【题型】填空题　【知识点】向量　【难度】medium
如图，$\triangle ABO$ 中，已知 $\overrightarrow{OA} = \vec{a}$，$\overrightarrow{OB} = \vec{b}$，$\overrightarrow{OM} = \frac{1}{3}\vec{a}$，$\overrightarrow{ON} = \frac{1}{2}\vec{b}$，则用向量 $\vec{a}, \vec{b}$ 表示 $\overrightarrow{OP} = \underline{\qquad\qquad}$.

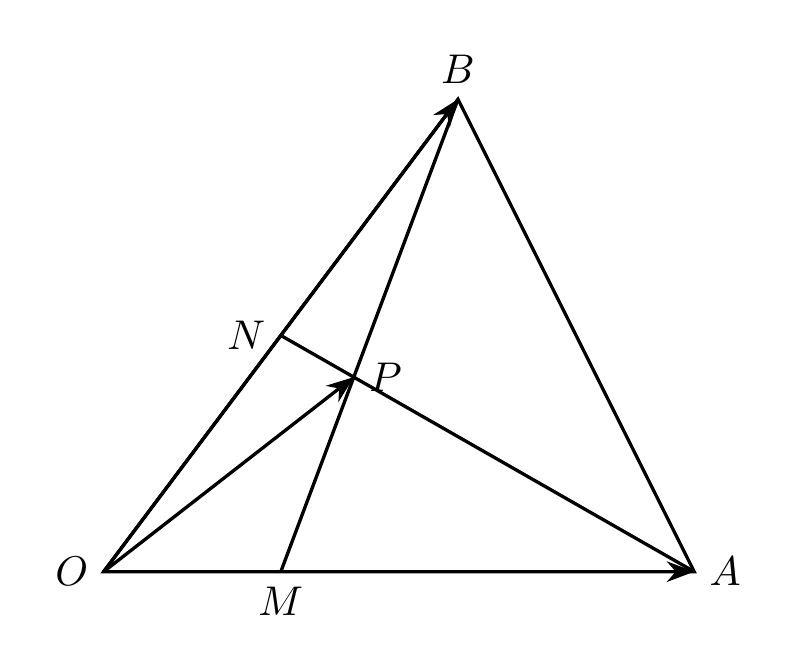
【解答】
【答案】 $\frac{1}{5}\vec{a} + \frac{2}{5}\vec{b}$

【分析】 设 $\overrightarrow{OP} = m\vec{a} + n\vec{b}$，结合已知可得 $\overrightarrow{OP} = 3m\overrightarrow{OM} + n\overrightarrow{OB} = m\overrightarrow{OA} + 2n\overrightarrow{ON}$，结合共线可得 $\begin{cases} 3m + n = 1 \\ m + 2n = 1 \end{cases}$，求解即可.

【详解】 设 $\overrightarrow{OP} = m\vec{a} + n\vec{b}$，因为 $\overrightarrow{OM} = \frac{1}{3}\vec{a}$，$\overrightarrow{ON} = \frac{1}{2}\vec{b}$,

所以 $\overrightarrow{OP} = 3m\overrightarrow{OM} + n\overrightarrow{OB} = m\overrightarrow{OA} + 2n\overrightarrow{ON}$,

又 $A, P, N$ 三点共线，$B, P, M$ 三点共线，所以 $\begin{cases} 3m + n = 1 \\ m + 2n = 1 \end{cases}$,

解得 $\begin{cases} m = \frac{1}{5} \\ n = \frac{2}{5} \end{cases}$，所以 $\overrightarrow{OP} = \frac{1}{5}\vec{a} + \frac{2}{5}\vec{b}$.

故答案为：$\frac{1}{5}\vec{a} + \frac{2}{5}\vec{b}$.